Question: I need to know my deployment target in my unit test cases. Is there any way to get the iOS deployment target programmatically (using Objective-C)?

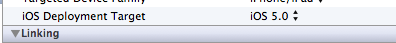
Answer: Displays as a 'big' int:
'''
NSLog(@"Deployment target: %i", __IPHONE_OS_VERSION_MIN_REQUIRED);
'''
e.g. for iOS 5.1 as the deployment target
'''
Deployment target: 50100
'''